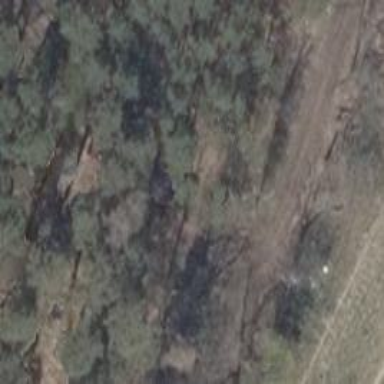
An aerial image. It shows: Forestry track with ground surface. This track is primarily used for forestry vehicles and has grade 5 tracktype.